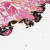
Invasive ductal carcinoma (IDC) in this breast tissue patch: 0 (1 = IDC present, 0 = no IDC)